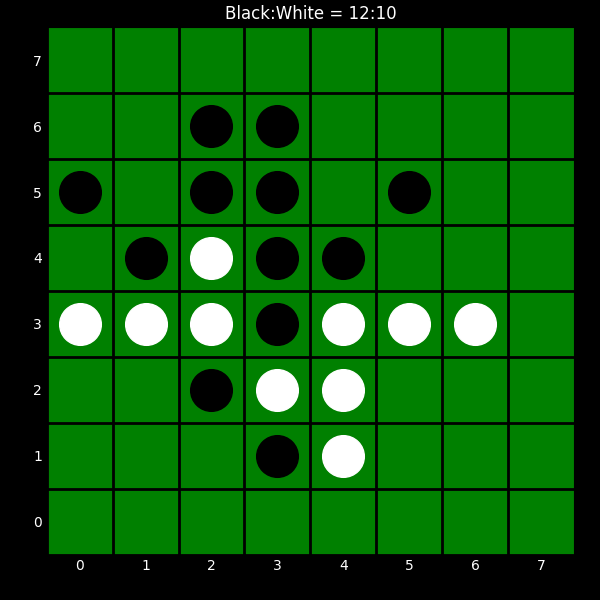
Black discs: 12
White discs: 10